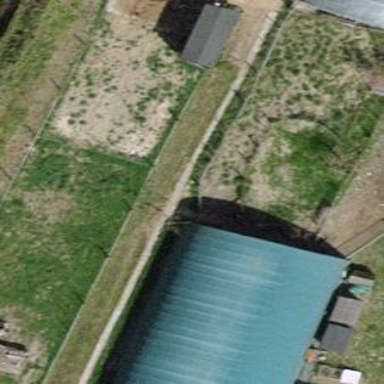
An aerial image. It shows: Greenhouse used for horticulture.